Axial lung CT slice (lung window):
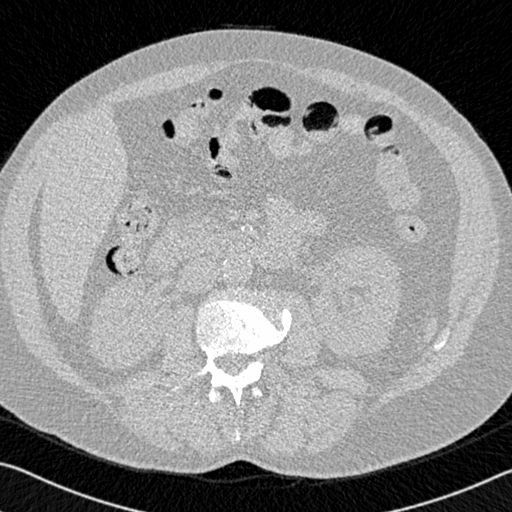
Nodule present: no